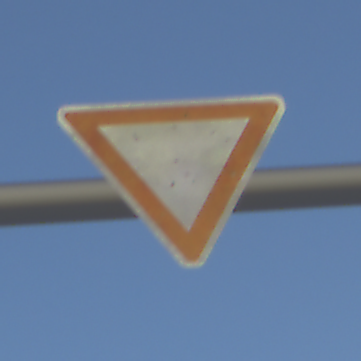
Verkehrszeichen: VorfahrtGewaehren
Umgebung: Outdoor, Nature
Tageszeit: SunriseSunset
Wetter: Clear
Licht: Natural
Jahreszeit: NotSpecified
Kontrast: LowContrast